Question: I would like to put in my map on site something similar like on this <URL>

When choose Personalize Your Search, I need to get gps of circle center and zoom and radius.
How could I achieve this?
All help is appreciated.
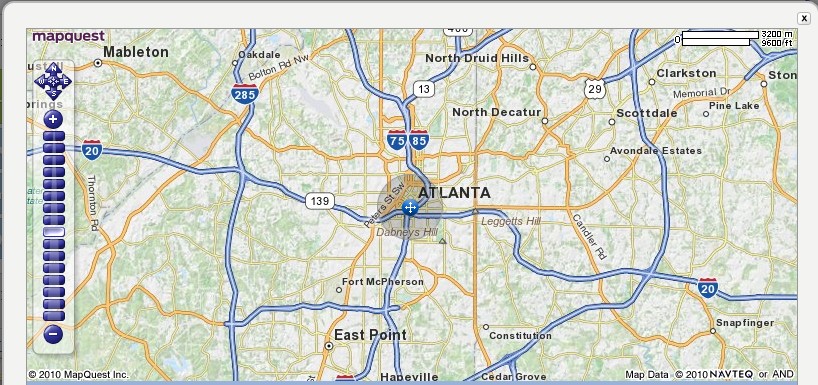
Answer: If you use the <URL>. The circle gives you all the information you are requesting through it's methods:
- -
It also has events, so that you can listen to mouse clicks on your map and move the circle to that click.